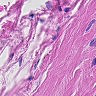
Metastatic tissue present: no